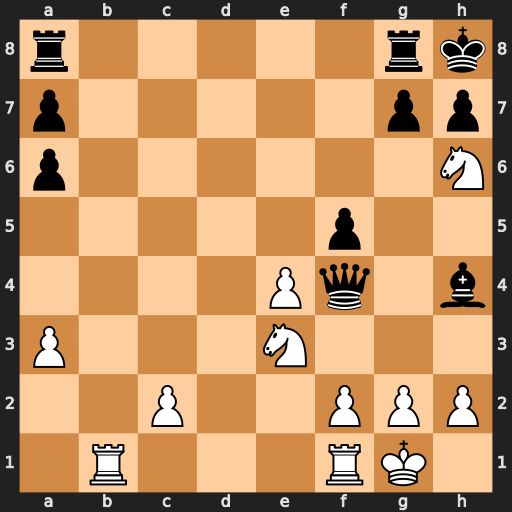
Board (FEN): r5rk/p5pp/p6N/5p2/4Pq1b/P3N3/2P2PPP/1R3RK1
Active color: w
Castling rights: -
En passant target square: -
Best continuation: Nf7#